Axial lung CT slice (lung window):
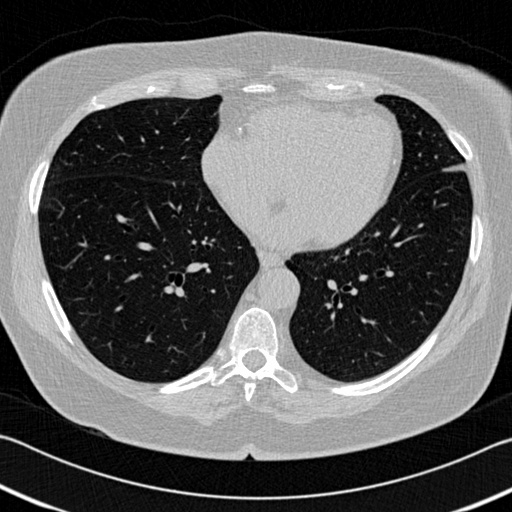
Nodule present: no